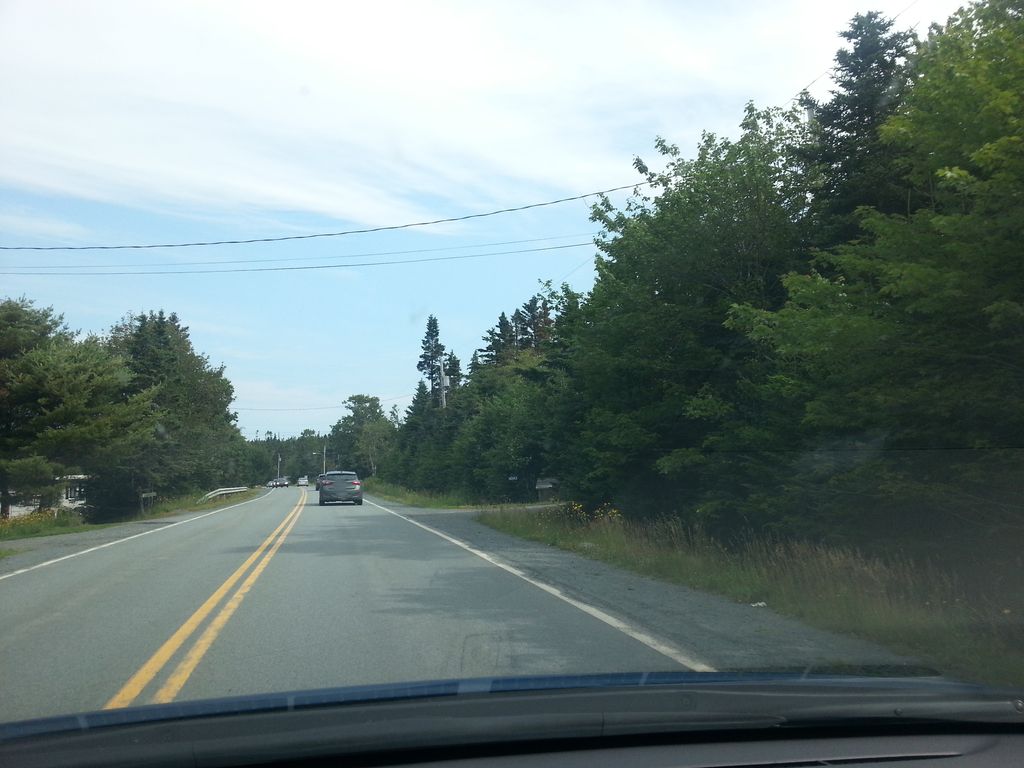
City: halifax